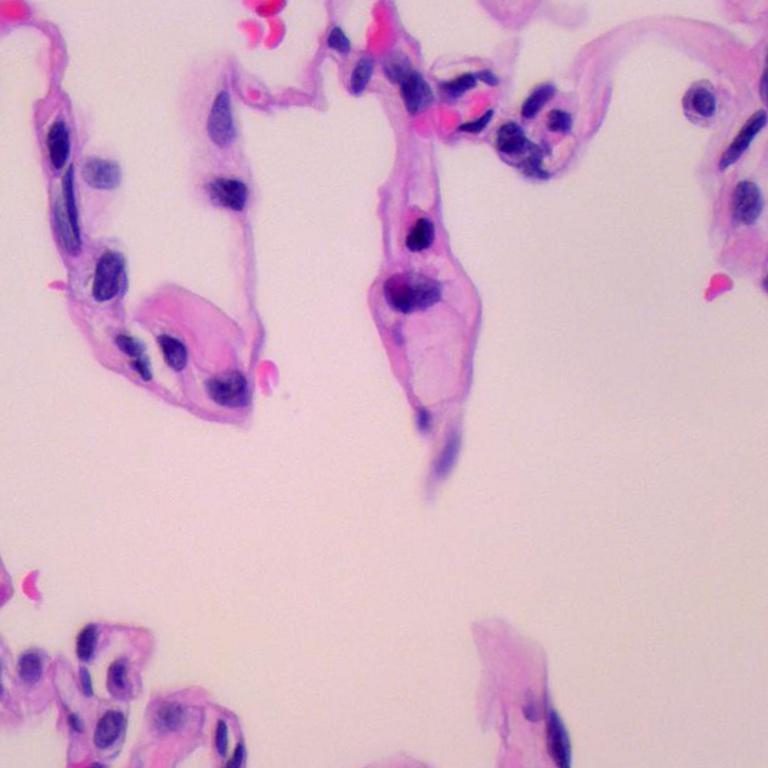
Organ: lung
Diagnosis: benign